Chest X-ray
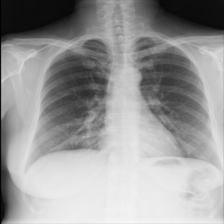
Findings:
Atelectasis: negative
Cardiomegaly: negative
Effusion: negative
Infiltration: negative
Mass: negative
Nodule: negative
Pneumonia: negative
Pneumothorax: negative
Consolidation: negative
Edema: negative
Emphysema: negative
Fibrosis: negative
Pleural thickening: negative
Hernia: negative